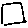
Label: square